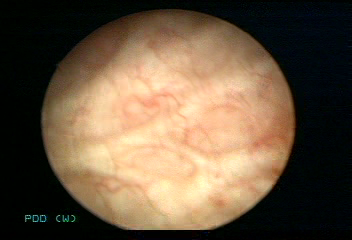
Modality: WLC
Class: Normal mucosa
Bladder cancer association: No